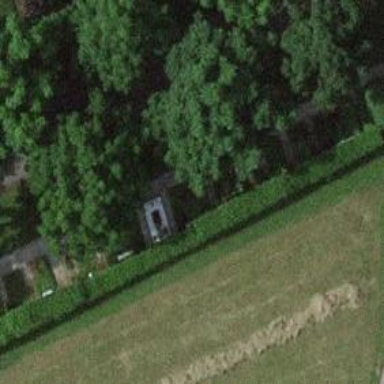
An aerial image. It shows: Urban area with historic tomb and trees.